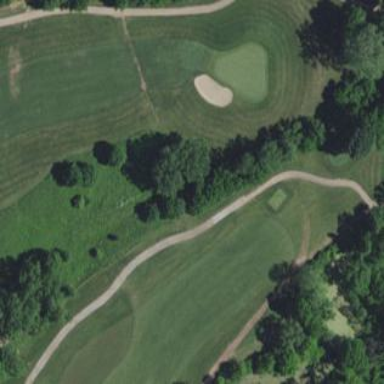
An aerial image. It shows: Water hazard on golf course. The hazard is natural water feature.